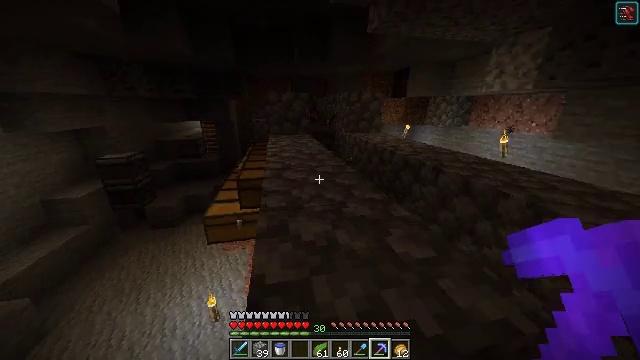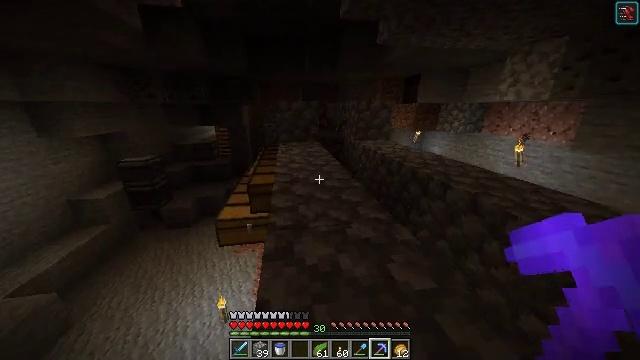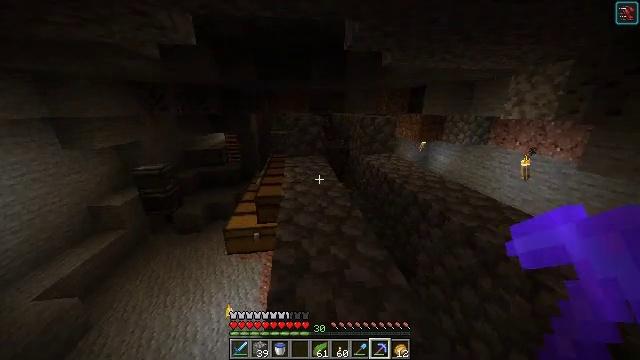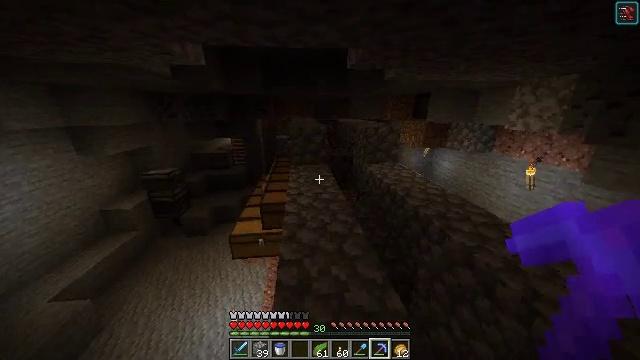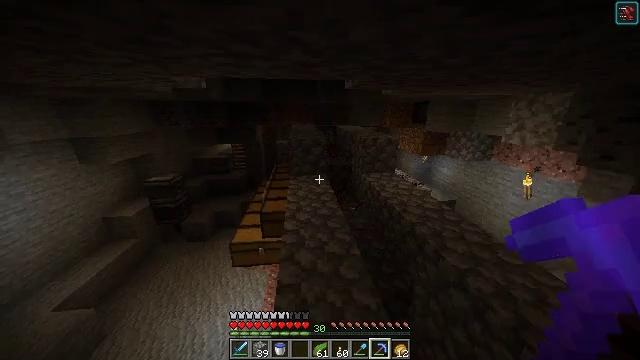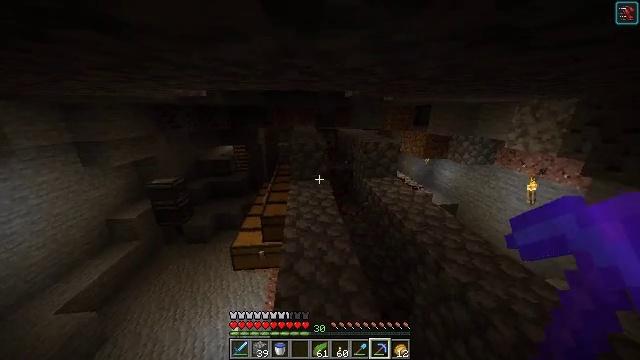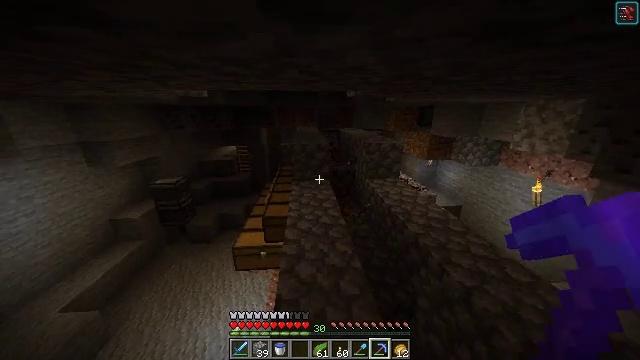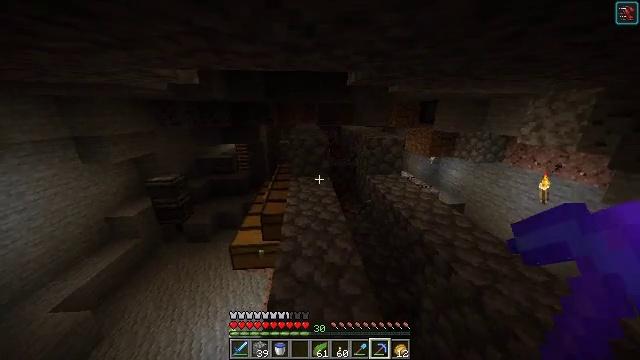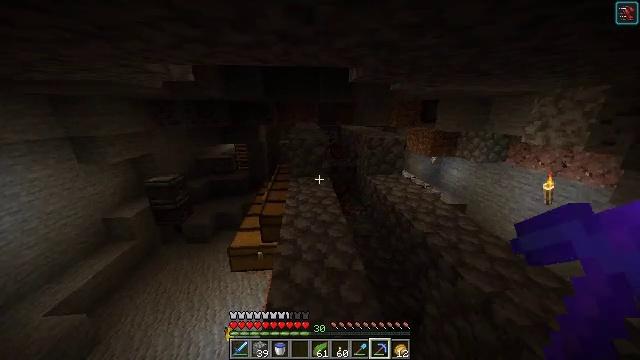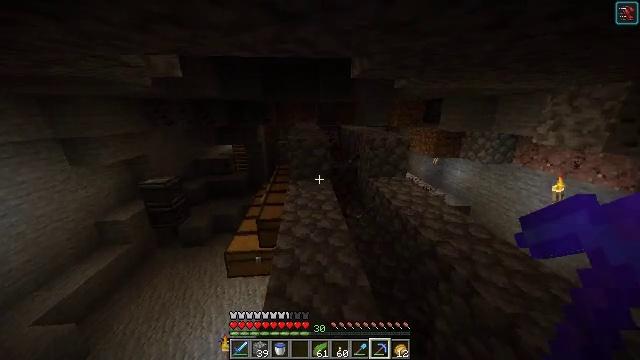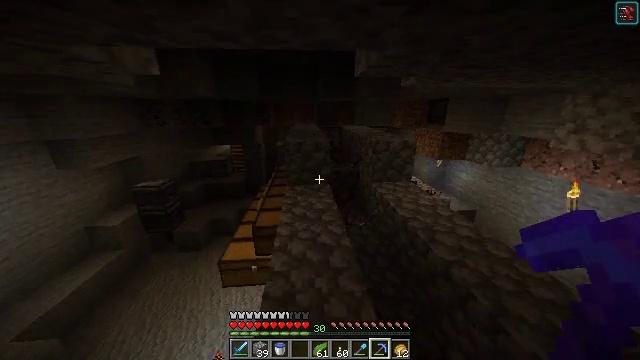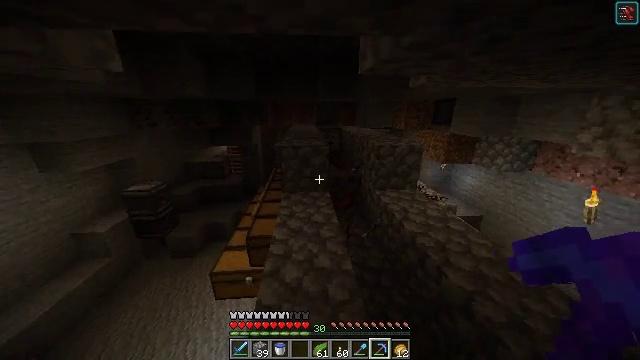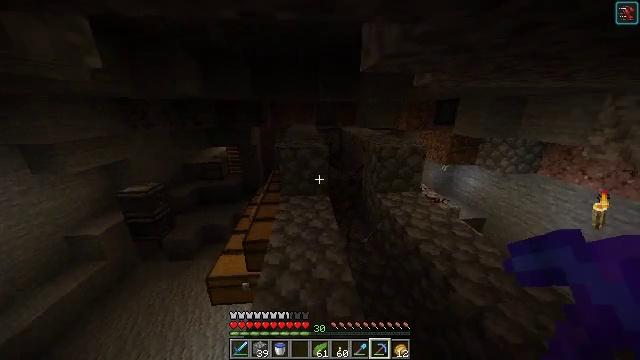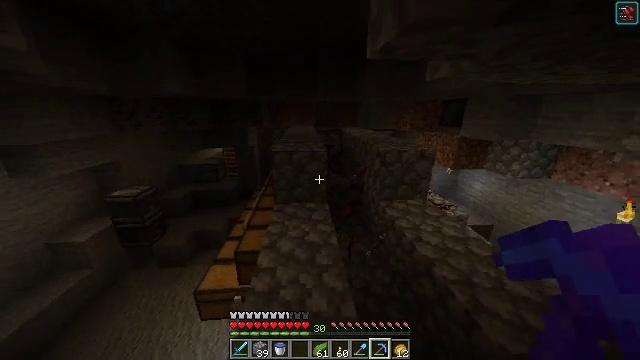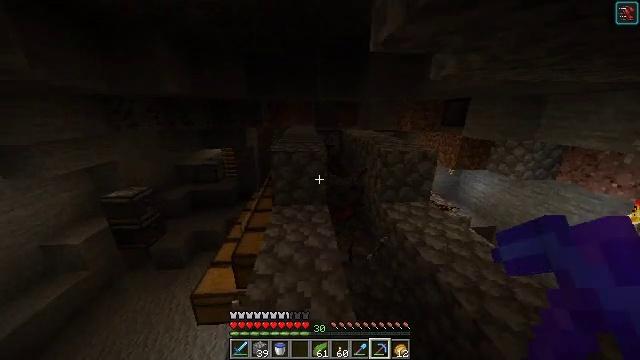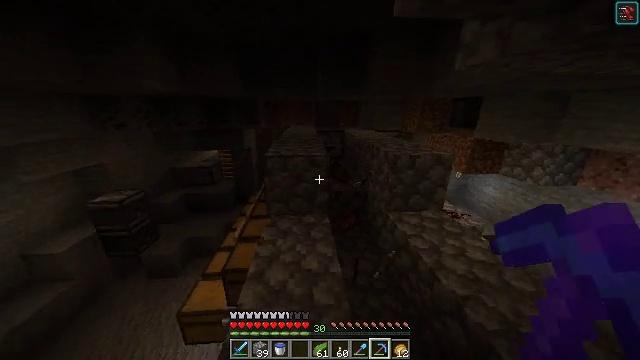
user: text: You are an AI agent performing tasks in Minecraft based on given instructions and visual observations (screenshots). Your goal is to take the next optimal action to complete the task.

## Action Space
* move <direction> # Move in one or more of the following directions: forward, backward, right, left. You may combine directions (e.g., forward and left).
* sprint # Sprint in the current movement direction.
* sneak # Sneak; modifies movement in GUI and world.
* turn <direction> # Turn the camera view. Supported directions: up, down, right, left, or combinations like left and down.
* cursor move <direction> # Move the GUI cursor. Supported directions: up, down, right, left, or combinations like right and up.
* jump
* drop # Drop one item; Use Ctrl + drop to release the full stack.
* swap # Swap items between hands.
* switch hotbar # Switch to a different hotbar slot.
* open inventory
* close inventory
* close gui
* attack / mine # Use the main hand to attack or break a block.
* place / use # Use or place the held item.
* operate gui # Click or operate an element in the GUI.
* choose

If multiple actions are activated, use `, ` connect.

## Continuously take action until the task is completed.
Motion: motion action
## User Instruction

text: Break the dropper block.
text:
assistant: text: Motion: move forward, turn left, jump
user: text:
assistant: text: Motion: move forward, turn left, jump
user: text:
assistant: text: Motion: move forward, turn left, jump
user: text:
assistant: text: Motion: move forward, jump
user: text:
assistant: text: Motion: move forward
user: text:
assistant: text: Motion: move forward
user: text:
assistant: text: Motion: move forward
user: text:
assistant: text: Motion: move forward
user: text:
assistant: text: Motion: move forward
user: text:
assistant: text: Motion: move forward
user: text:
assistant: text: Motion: move forward
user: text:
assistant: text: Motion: move forward
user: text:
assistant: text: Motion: move forward
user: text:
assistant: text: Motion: move forward
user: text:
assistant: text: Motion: move forward
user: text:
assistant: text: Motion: move forward
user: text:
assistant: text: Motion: move forward
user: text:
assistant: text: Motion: move forward
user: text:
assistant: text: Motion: move forward, turn down
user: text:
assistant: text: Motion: turn down
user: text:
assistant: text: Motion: turn down
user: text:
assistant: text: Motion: turn right and down
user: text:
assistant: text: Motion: turn down
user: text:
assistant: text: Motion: turn down
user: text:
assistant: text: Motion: turn down
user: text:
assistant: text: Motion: no_op
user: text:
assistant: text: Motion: no_op
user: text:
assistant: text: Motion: no_op
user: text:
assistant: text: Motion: no_op
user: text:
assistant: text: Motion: turn down